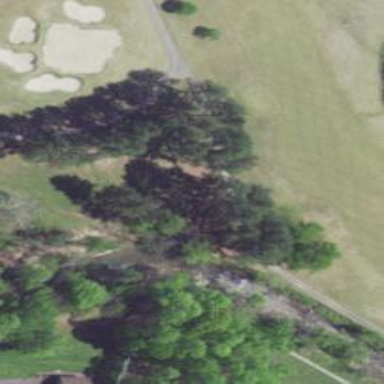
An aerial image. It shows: Path for both road and golf.